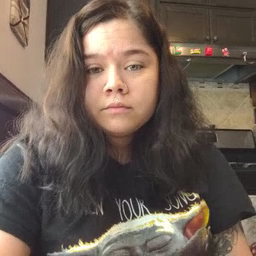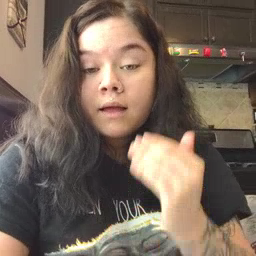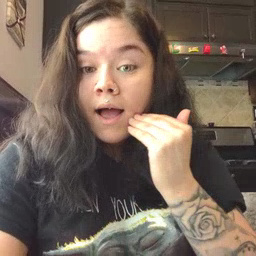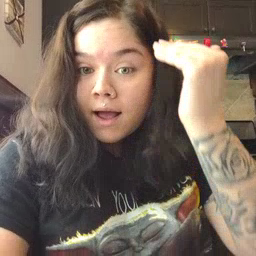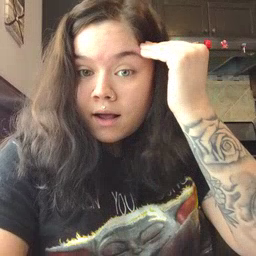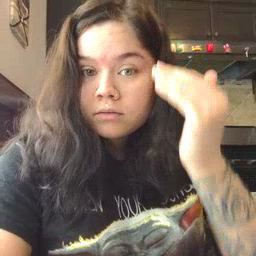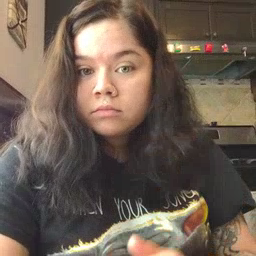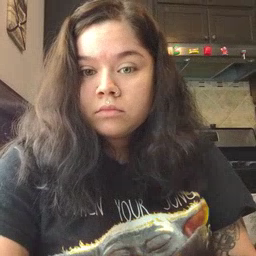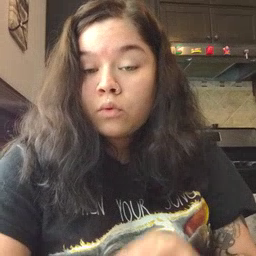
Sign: head